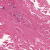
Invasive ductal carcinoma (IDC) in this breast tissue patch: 0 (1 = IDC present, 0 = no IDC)